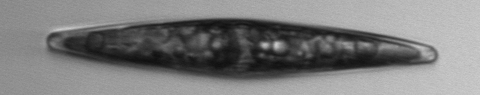
Label: Pleurosigma